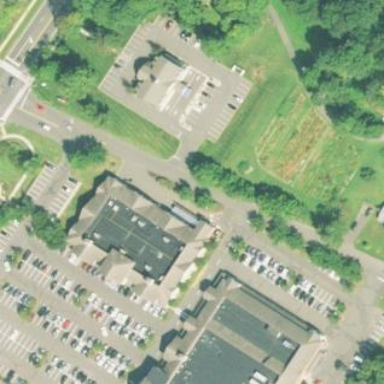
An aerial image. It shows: Commercial building.